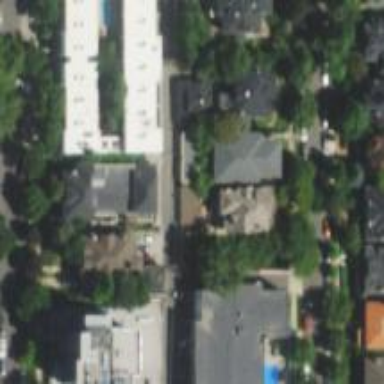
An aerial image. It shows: Neighbourhood designated as historic district.